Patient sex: F
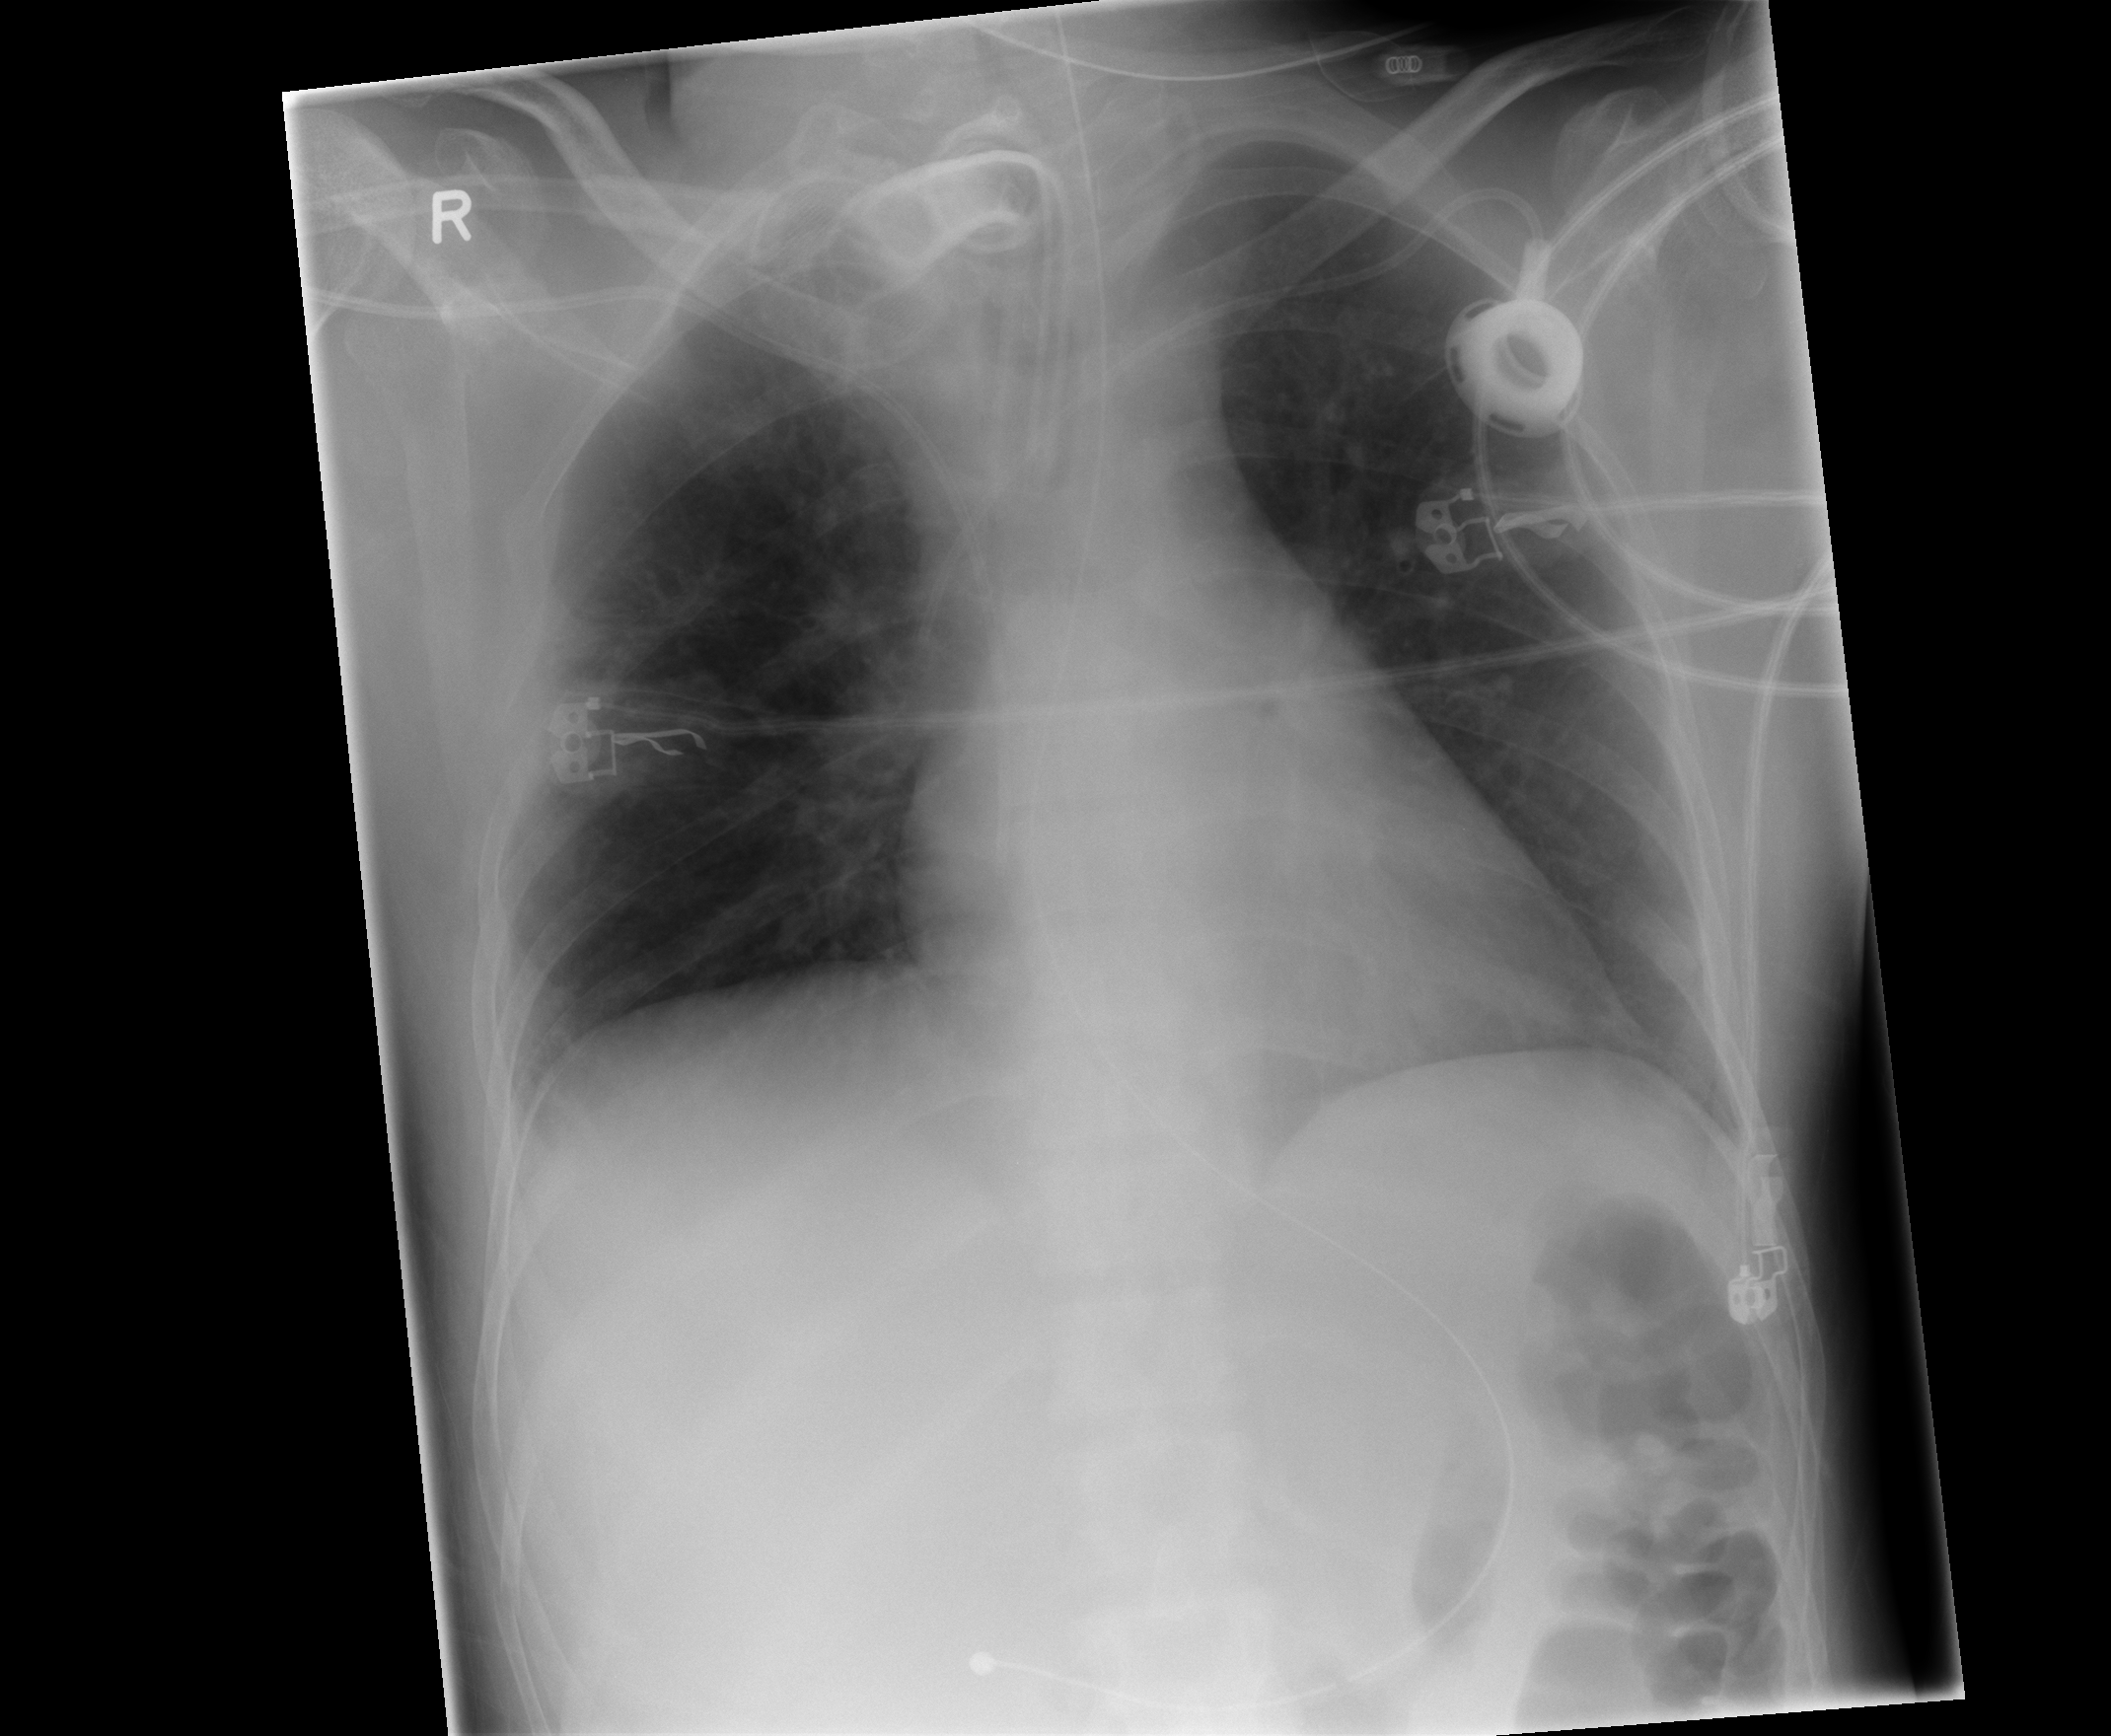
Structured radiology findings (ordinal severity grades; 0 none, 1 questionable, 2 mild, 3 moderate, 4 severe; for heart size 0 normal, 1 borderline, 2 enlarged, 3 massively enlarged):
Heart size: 0
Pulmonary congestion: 0
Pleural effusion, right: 0
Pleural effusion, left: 0
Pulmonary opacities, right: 0
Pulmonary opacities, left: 0
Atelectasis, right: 1
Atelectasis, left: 0